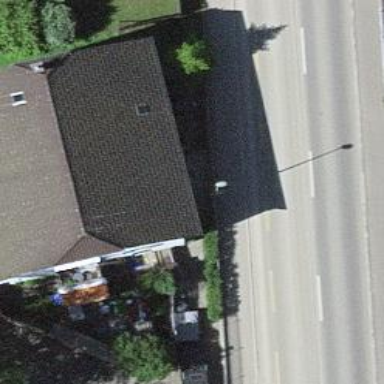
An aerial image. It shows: Street lamp support.